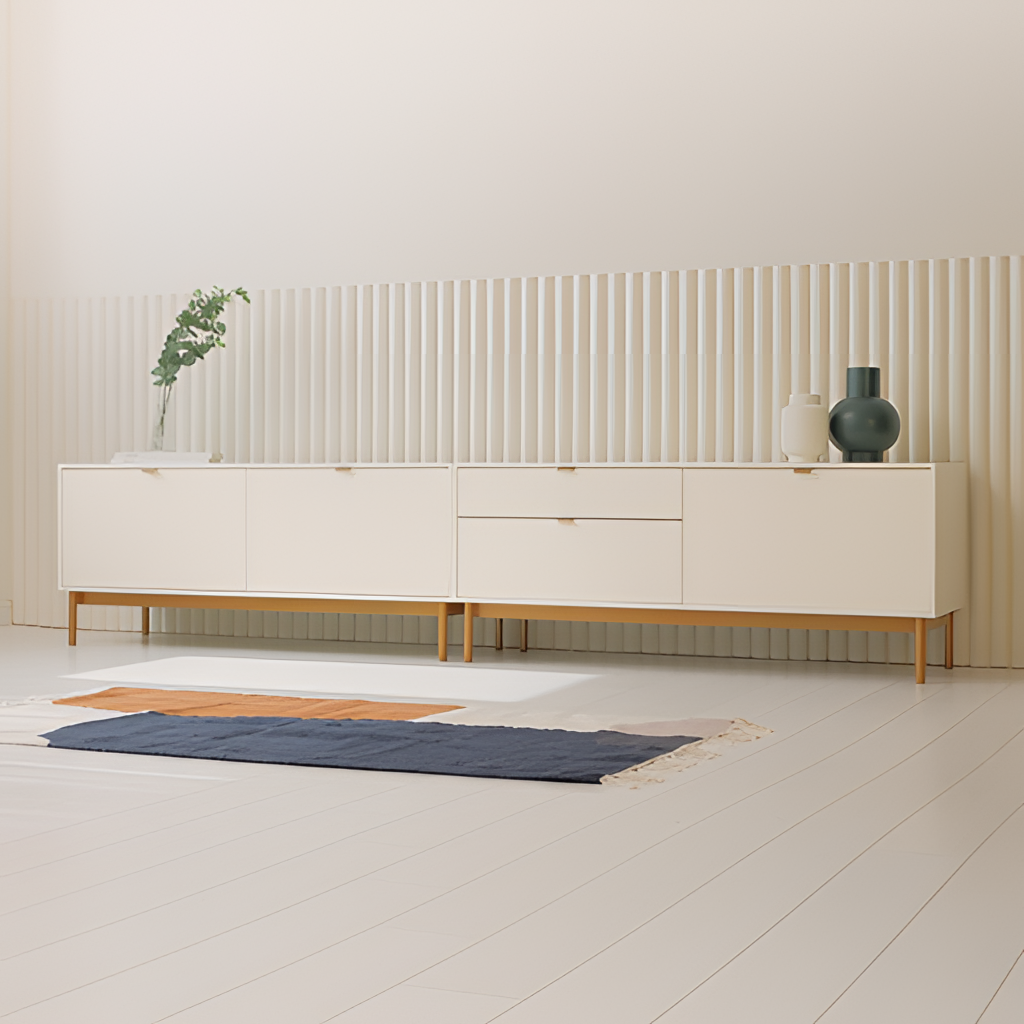
living room, white wood console table, panel wallpaper, with vertical lined pattern, minimalist, white wood flooring, with wide plank pattern